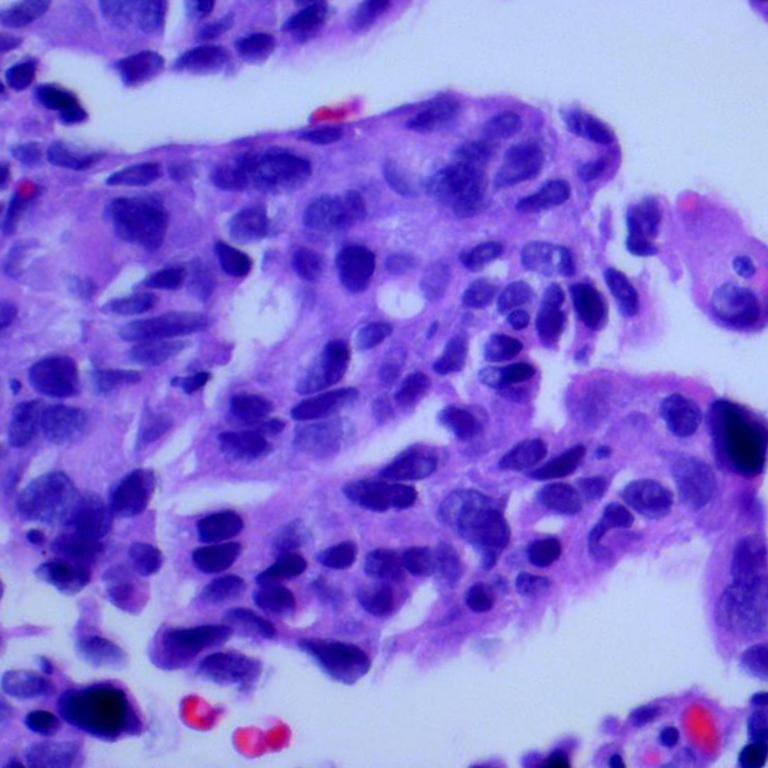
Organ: lung
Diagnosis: adenocarcinomas